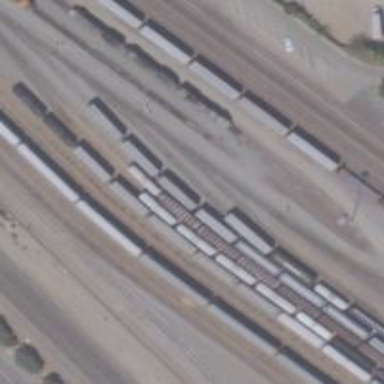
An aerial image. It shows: Railway yard.